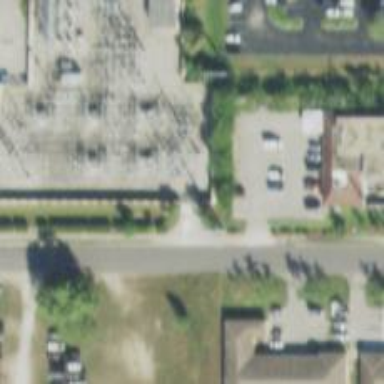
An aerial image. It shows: Switch used for power control.